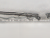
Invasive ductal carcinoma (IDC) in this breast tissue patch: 0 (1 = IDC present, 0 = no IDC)